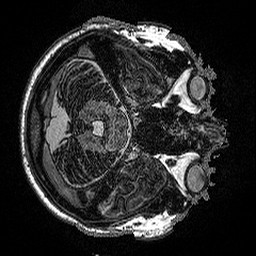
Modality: MP2RAGE
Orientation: axial
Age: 31
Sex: male
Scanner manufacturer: siemens
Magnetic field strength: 3 T
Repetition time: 5 s
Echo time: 0.00298 s